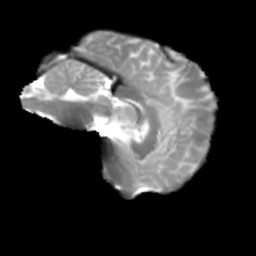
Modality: T2w
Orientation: sagittal
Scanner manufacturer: siemens
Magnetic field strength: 3 T
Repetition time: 4 s
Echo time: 0.0594 s